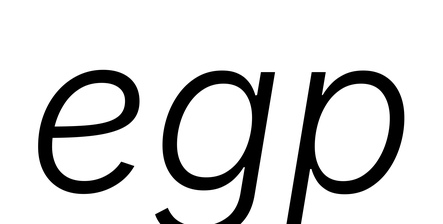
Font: Inter-Italic_Light_Italic